Question: This is something I've never been able to figure out.
You've got a button offscreen you want to animate in. We'll call it 'btn.'
You've got a hit area that serves as the proximity sensor to trigger btn's animation. We'll call it 'hitZone' (as to not cause confusion with the hitArea property of display objects).

Both btn and hitZone are MovieClips. The listeners go something like this.
'''
import com.greensock.*;
import com.greensock.easing.*;
import flash.events.MouseEvent;
var endPoint:Number = 31;
hitZone.addEventListener(MouseEvent.ROLL_OVER, onHitZoneOver);
hitZone.addEventListener(MouseEvent.ROLL_OUT, onHitZoneOut);
hitZone.addEventListener(MouseEvent.CLICK, onHitZoneClick);
btn.addEventListener(MouseEvent.ROLL_OVER, onBtnOver);
btn.addEventListener(MouseEvent.ROLL_OUT, onBtnOut);
btn.addEventListener(MouseEvent.CLICK, onBtnClick);
btn.mouseChildren = false;
function onHitZoneOver(e:MouseEvent):void
{
TweenLite.to(btn, 0.75, {x:endPoint, ease:Expo.easeOut});
trace("over hitZone");
}
function onHitZoneOut(e:MouseEvent):void
{
TweenLite.to(btn, 0.75, {x:-1, ease:Expo.easeOut});
trace("out hitZone");
}
function onBtnOver(e:MouseEvent):void
{
hitZone.mouseEnabled = false;
hitZone.removeEventListener(MouseEvent.ROLL_OVER, onHitZoneOver);
hitZone.removeEventListener(MouseEvent.ROLL_OUT, onHitZoneOut);
trace("over BTN");
// This line is the only thing keeping the btn animation from being fired continuously
// causing jumpiness. However, calling this allows the animation to be interrupted
// at any point.
TweenLite.killTweensOf(btn);
}
function onBtnOut(e:MouseEvent):void
{
hitZone.mouseEnabled = true;
hitZone.addEventListener(MouseEvent.ROLL_OVER, onHitZoneOver);
hitZone.addEventListener(MouseEvent.ROLL_OUT, onHitZoneOut);
trace("out BTN");
}
function onBtnClick(e:MouseEvent):void
{
trace("click BTN");
}
function onHitZoneClick(e:MouseEvent):void
{
trace("click hitZone");
}
'''
The issue is when your mouse is over both the hitZone btn. The button continuously jumps unless you call TweenLite.killAllTweensOf(). This fixes the jumpiness, but it introduces a new problem. Now, it's very easy to interrupt the animation of the btn at any point, stopping it before it's totally visible on the stage.
I've seen <URL> posts, but even they suffer from the same issue. Perhaps it's a problem with how Flash detects edges, because I've never once seen a workaround for this.
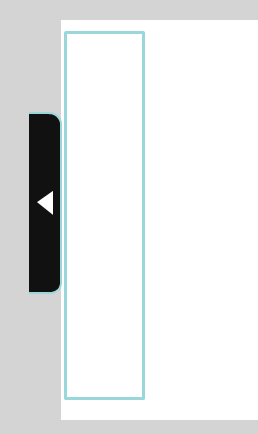
Answer: IIRC to fix this issue, when dealing with proximity zones, I used the mouse position to show/hide the content (the button). I would use the hitZone to trigger a mouse move listener. Once the mouse position is outside the hitZone: hide the button and remove the mouse move listener.
'''
import com.greensock.*;
import com.greensock.easing.*;
import flash.events.MouseEvent;
var endPoint:Number = 31;
hitZone.addEventListener(MouseEvent.ROLL_OVER, onHitZoneOver);
hitZone.addEventListener(MouseEvent.CLICK, onHitZoneClick);
btn.addEventListener(MouseEvent.ROLL_OVER, onBtnOver);
btn.addEventListener(MouseEvent.ROLL_OUT, onBtnOut);
btn.addEventListener(MouseEvent.CLICK, onBtnClick);
btn.mouseChildren = false;
function onHitZoneOver(e:MouseEvent):void
{
TweenLite.to(btn, 0.75, {x:endPoint, ease:Expo.easeOut});
stage.addEventListener(MouseEvent.MOUSE_MOVE, onMouseMoved);
hitZone.removeEventListener(MouseEvent.ROLL_OVER, onHitZoneOver);
trace("over hitZone");
}
function onHitZoneOut(e:MouseEvent):void
{
TweenLite.to(btn, 0.75, {x:-1, ease:Expo.easeOut});
trace("out hitZone");
}
function onBtnOver(e:MouseEvent):void
{
trace("over BTN");
}
function onBtnOut(e:MouseEvent):void
{
trace("out BTN");
}
function onBtnClick(e:MouseEvent):void
{
trace("click BTN");
}
function onHitZoneClick(e:MouseEvent):void
{
trace("click hitZone");
}
function onMouseMoved(e:MouseEvent):void
{
if( !hitZone.hitTestPoint(mouseX, mouseY) )
{
trace("Sacrebleu!");
TweenLite.to(btn, 0.75, {x:-41, ease:Expo.easeOut});
stage.removeEventListener( MouseEvent.MOUSE_MOVE, onMouseMoved );
hitZone.addEventListener(MouseEvent.ROLL_OVER, onHitZoneOver);
}
}
'''